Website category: jobs
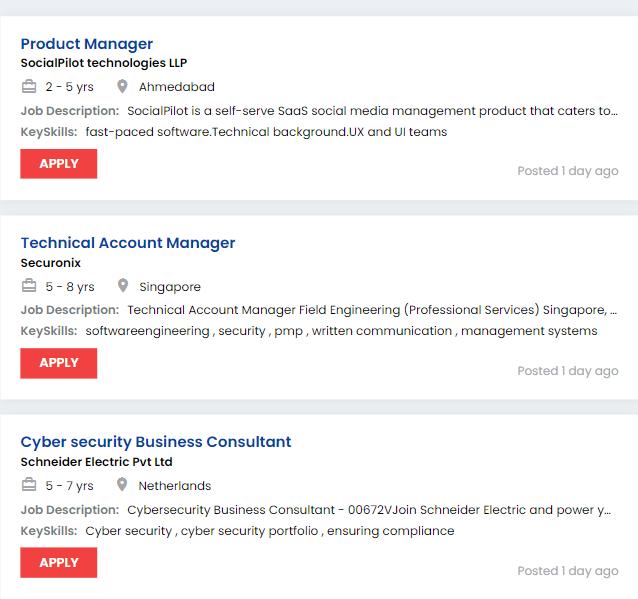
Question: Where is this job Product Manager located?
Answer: Ahmedabad

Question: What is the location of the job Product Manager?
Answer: Ahmedabad

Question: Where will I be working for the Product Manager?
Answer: Ahmedabad

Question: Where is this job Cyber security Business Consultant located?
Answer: Netherlands

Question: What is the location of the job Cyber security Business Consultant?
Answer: Netherlands

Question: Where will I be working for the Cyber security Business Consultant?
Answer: Netherlands

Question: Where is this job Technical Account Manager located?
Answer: Singapore

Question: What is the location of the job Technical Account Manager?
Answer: Singapore

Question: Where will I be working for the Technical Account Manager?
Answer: Singapore

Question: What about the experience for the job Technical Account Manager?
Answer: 5 - 8 yrs

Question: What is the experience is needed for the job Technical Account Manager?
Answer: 5 - 8 yrs

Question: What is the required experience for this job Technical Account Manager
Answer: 5 - 8 yrs

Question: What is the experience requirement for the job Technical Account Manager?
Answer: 5 - 8 yrs

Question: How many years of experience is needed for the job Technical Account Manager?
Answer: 5 - 8 yrs

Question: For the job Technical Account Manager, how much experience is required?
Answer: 5 - 8 yrs

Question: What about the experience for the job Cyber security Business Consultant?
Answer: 5 - 7 yrs

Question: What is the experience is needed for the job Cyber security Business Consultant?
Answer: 5 - 7 yrs

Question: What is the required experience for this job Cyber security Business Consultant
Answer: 5 - 7 yrs

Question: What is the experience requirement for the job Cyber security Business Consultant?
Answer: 5 - 7 yrs

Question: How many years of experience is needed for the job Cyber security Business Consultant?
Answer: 5 - 7 yrs

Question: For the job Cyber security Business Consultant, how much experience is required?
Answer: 5 - 7 yrs

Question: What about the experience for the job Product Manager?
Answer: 2 - 5 yrs

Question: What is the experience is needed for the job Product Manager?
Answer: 2 - 5 yrs

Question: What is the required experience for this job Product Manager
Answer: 2 - 5 yrs

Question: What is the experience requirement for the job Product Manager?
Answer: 2 - 5 yrs

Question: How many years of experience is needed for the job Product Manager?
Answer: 2 - 5 yrs

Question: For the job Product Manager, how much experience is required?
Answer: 2 - 5 yrs

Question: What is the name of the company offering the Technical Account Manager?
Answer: Securonix

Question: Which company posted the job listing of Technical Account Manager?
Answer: Securonix

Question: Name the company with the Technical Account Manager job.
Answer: Securonix

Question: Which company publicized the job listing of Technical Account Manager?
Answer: Securonix

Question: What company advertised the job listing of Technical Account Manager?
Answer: Securonix

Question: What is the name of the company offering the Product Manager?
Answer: SocialPilot technologies LLP

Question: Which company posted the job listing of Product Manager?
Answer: SocialPilot technologies LLP

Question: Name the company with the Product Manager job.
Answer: SocialPilot technologies LLP

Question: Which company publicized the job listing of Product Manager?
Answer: SocialPilot technologies LLP

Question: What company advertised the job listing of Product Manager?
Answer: SocialPilot technologies LLP

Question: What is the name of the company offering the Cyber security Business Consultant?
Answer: Schneider Electric Pvt Ltd

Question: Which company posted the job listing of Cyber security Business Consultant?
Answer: Schneider Electric Pvt Ltd

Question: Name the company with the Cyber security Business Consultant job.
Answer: Schneider Electric Pvt Ltd

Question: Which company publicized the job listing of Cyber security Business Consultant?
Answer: Schneider Electric Pvt Ltd

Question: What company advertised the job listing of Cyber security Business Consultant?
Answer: Schneider Electric Pvt Ltd

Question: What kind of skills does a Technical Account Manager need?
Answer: softwareengineering , security , pmp , written communication , management systems

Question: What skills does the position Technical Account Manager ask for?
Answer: softwareengineering , security , pmp , written communication , management systems

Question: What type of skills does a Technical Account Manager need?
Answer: softwareengineering , security , pmp , written communication , management systems

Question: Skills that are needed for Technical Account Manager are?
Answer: softwareengineering , security , pmp , written communication , management systems

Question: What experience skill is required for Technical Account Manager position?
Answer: softwareengineering , security , pmp , written communication , management systems

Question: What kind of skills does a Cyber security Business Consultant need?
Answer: Cyber security , cyber security portfolio , ensuring compliance

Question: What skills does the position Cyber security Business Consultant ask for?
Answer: Cyber security , cyber security portfolio , ensuring compliance

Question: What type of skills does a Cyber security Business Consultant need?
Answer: Cyber security , cyber security portfolio , ensuring compliance

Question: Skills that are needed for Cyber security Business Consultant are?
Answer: Cyber security , cyber security portfolio , ensuring compliance

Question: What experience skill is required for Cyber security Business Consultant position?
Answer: Cyber security , cyber security portfolio , ensuring compliance

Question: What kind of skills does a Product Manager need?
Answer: fast-paced software.Technical background.UX and UI teams

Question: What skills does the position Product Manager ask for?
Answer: fast-paced software.Technical background.UX and UI teams

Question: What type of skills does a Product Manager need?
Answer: fast-paced software.Technical background.UX and UI teams

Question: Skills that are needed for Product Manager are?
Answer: fast-paced software.Technical background.UX and UI teams

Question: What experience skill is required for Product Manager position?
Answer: fast-paced software.Technical background.UX and UI teams